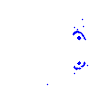
Particle: pion